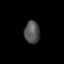
Tissue: prostate
Cell type: T cells
Senescence score: 0.2472
Nuclear area (px): 332
Mean DAPI intensity: 83.349